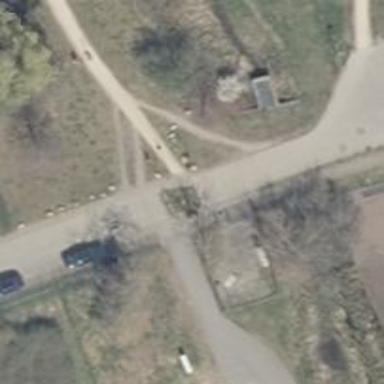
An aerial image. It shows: Compacted footway.